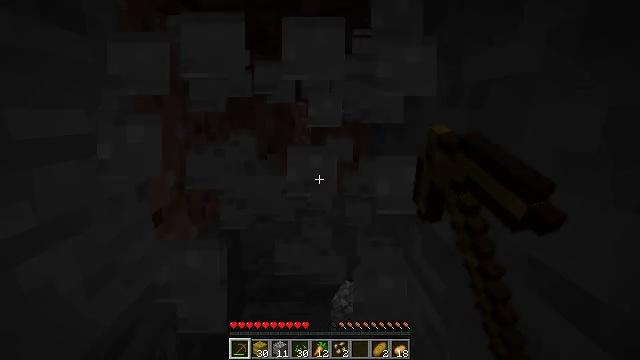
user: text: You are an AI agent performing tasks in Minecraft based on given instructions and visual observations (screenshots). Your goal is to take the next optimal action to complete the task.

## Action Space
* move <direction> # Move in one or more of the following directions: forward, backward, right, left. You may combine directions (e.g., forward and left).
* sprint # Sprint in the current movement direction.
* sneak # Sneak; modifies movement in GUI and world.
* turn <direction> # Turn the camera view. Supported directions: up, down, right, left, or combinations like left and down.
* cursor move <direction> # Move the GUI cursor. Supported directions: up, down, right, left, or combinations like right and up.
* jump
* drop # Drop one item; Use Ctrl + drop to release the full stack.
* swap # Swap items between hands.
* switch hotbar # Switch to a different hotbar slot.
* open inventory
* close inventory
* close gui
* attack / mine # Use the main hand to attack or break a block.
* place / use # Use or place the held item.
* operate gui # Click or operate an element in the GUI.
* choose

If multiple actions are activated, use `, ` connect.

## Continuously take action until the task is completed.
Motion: motion action
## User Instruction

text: Collect stone from the mine.
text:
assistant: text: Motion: attack / mine